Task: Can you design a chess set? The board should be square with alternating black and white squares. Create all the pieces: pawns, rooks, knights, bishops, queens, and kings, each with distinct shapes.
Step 2370:
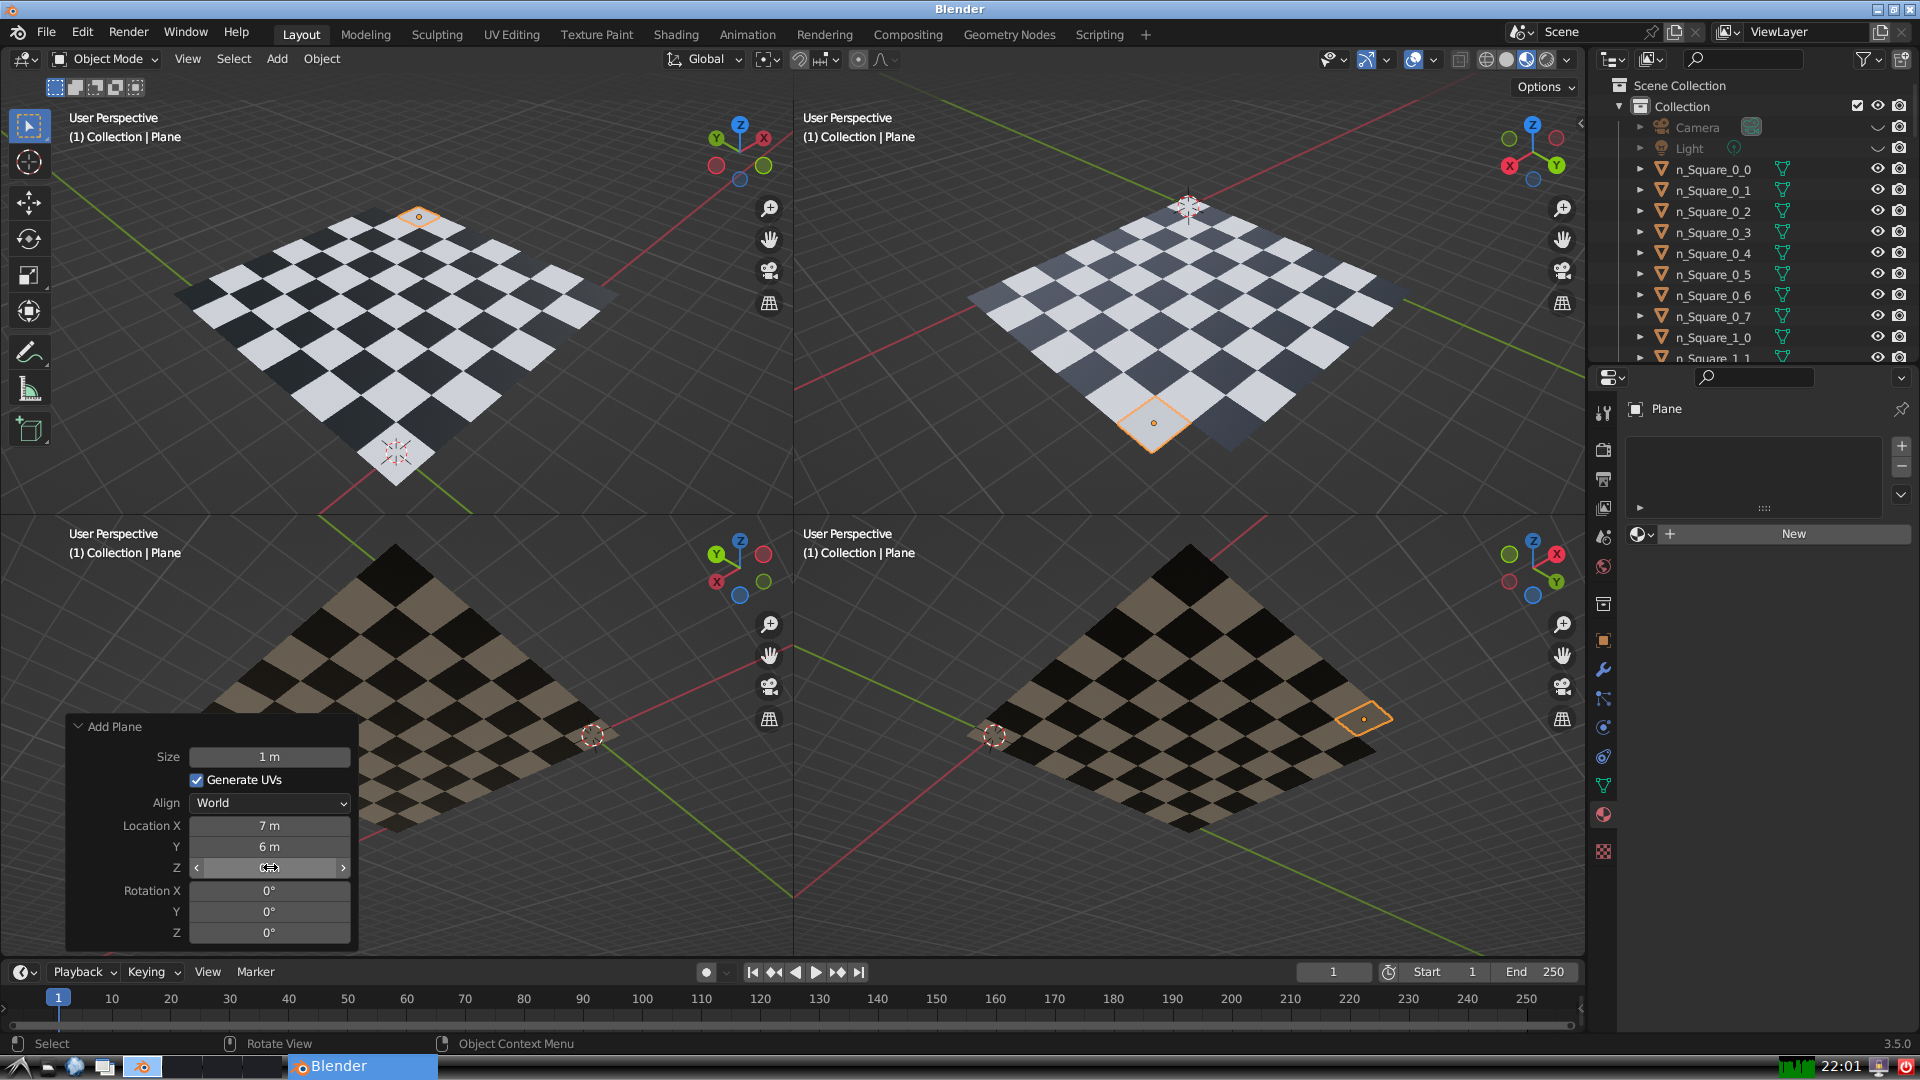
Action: {"mouse_move": [960, 540]}